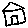
Label: house